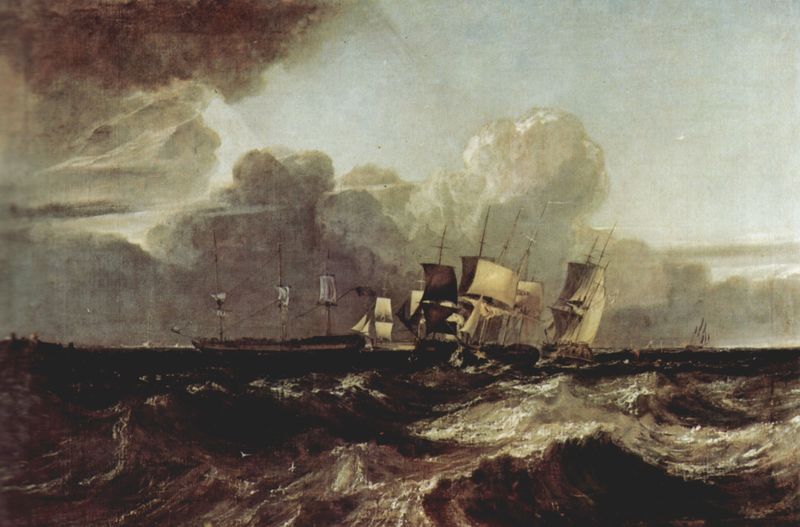
Titel: Schiffe im Sturm am Ankerplatz
Künstler: William Turner
Standort: Petworth House (Sussex)
Institution: Collection H.M. Treasury and the National Trust
Schlagwörter: blau, dunkel, gemälde, gewitter, himmel, kampf, meer, schatten, wasser, weiß, wolken, fluss, landschaft, see, ufer, bewegung, braun, bunt, fenster, grau, hell, licht, schwarz, wolke, beige, öl, horizont, wind, sonne, england, krone, boot, boote, oval, turm, gischt, schiff, schiffe, segel, segelboot, segelschiffe, welle, wellen, düster, flagge, mast, segelschiff, tag, violett, hafen, kuppel, masten, schaum, dünung, krieg, naturgewalt, schlacht, seenot, seestück, sturm, stürmisch, turner, unwetter, wellengang, wetter, woge, wogen, finster, stimmung, geneigt, segelboote, ozean, foto, türmchen, gefahr, bedrohlich, photo, fahren, seegang, dramatisch, zentral, maste, horizon, waser, cumulus, schießen, kentern, schäumen, fahrt, seeschlacht, schifffahrt, nuage, nuages, lee, bark, bauschen, wolkenbruch, dreimaster, william, barke, seebild, vague, vagues, mer, voiles, armada, boe, luf, nnoot, noot, unheil, windgang, hafe, bataille, voilier, battaille, horizot, océan, mats, tempête, bataille navale, wasserschlacht, segel+, bâteaux, coque, trois mats